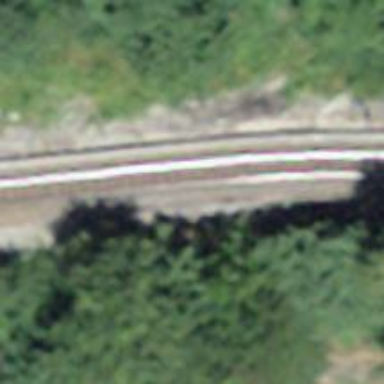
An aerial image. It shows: Narrow-gauge railway track with one electrified contact line.